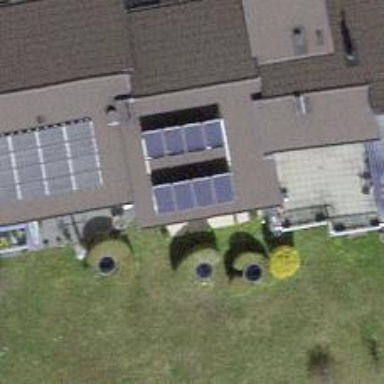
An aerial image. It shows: Solar power generator with photovoltaic panels.